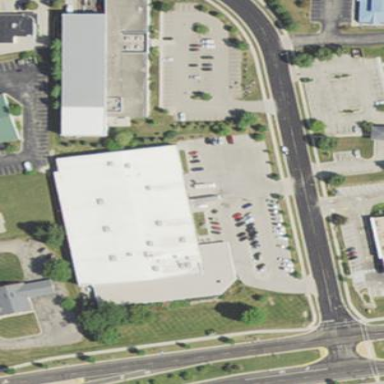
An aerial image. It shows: Manufacturing building.